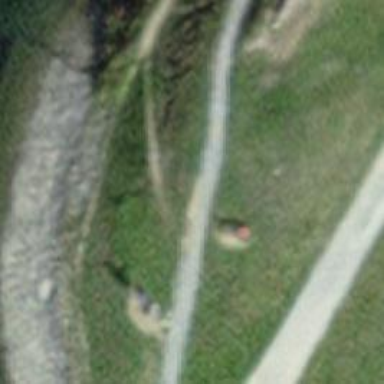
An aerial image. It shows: Bench for seating.